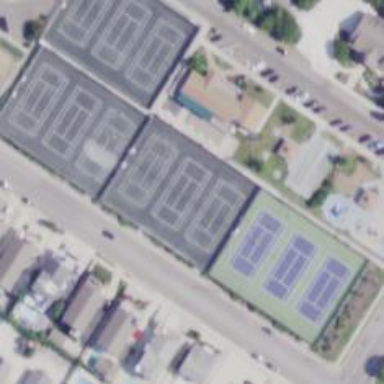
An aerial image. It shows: Tennis court on the leisure land pitch.